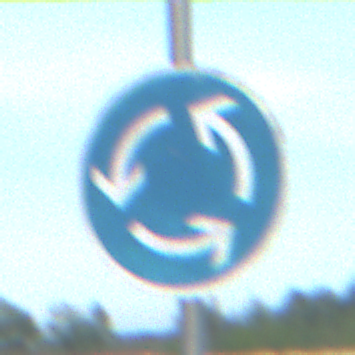
Verkehrszeichen: Kreisverkehr
Umgebung: Outdoor, Beach
Tageszeit: SunriseSunset
Wetter: PartlyCloudy
Licht: Natural
Jahreszeit: NotSpecified
Kontrast: LowContrast